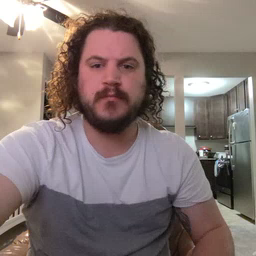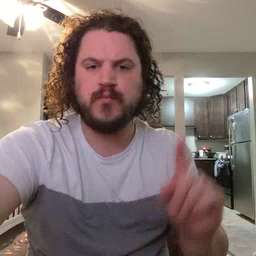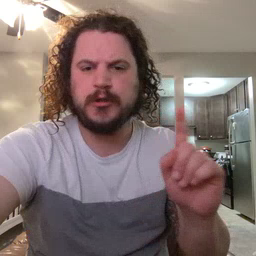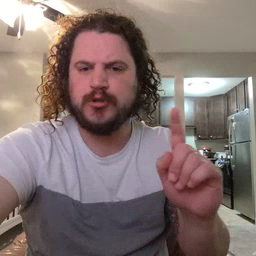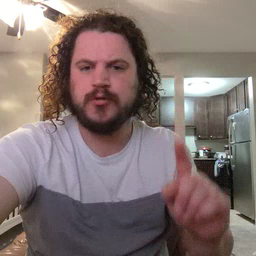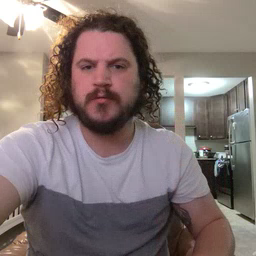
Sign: where